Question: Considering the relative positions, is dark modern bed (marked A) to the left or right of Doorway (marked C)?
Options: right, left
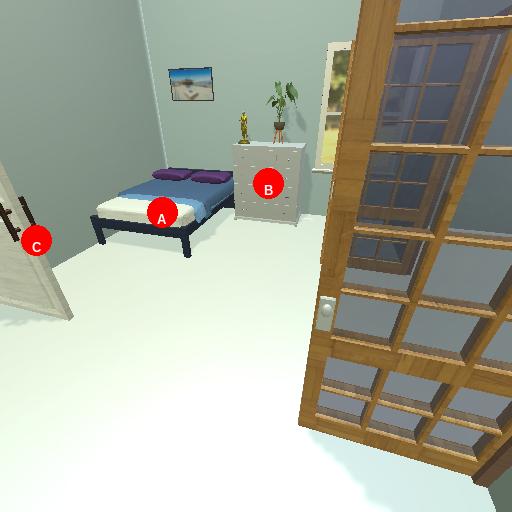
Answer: right